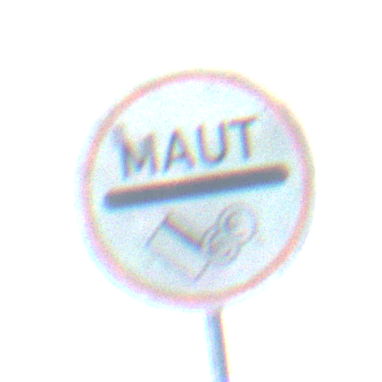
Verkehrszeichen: MautflichtigeStrecke
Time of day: MorningAfternoon
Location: Outdoor (Nature)
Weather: Clear
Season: Autumn
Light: Natural